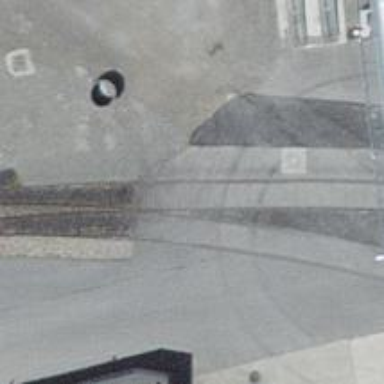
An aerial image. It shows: Single railway spur track.